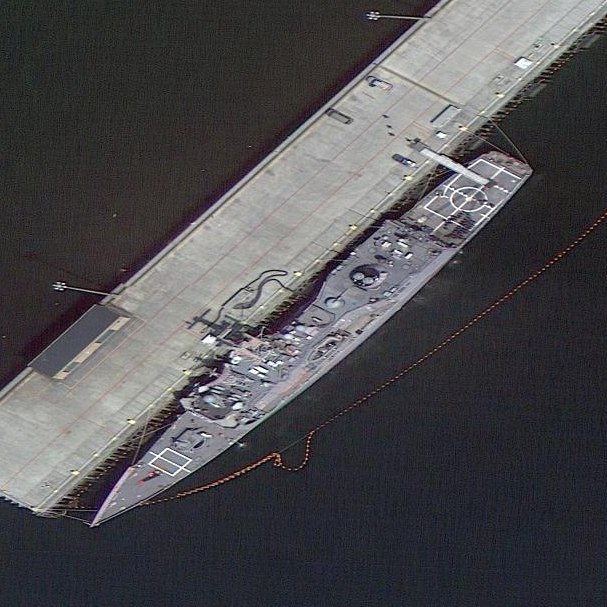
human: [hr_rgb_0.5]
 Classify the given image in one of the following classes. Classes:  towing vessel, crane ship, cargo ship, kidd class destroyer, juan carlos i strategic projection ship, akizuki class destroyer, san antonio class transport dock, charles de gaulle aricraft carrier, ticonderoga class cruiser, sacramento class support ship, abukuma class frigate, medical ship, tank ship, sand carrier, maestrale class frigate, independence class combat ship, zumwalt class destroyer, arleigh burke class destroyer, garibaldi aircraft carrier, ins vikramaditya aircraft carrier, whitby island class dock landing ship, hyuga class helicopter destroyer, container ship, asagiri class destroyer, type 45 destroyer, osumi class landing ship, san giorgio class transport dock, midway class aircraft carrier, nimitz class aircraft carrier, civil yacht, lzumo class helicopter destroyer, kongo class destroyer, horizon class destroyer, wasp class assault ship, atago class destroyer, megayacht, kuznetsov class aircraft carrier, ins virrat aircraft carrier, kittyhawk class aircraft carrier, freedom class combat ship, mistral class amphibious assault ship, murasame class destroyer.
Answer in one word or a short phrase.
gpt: Ticonderoga class cruiser